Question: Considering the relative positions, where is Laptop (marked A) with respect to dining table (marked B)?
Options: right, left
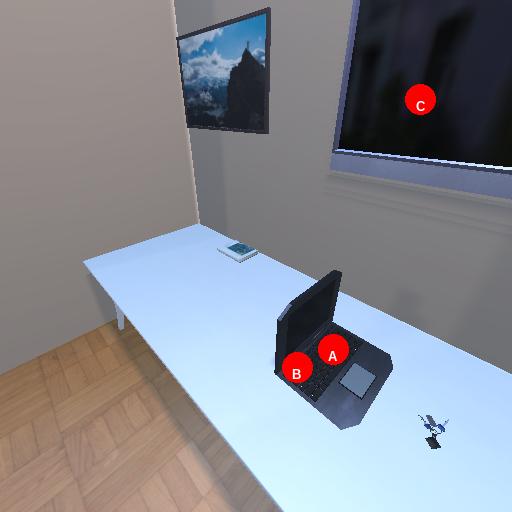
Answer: right